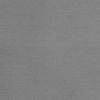
Label: dusty